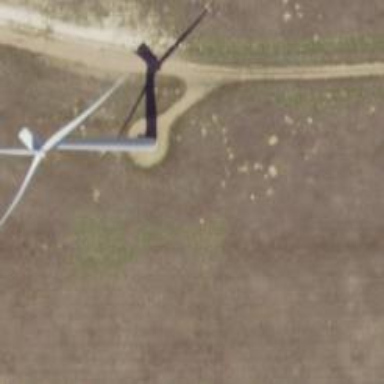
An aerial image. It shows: Wind generator powered by horizontal-axis wind turbine.